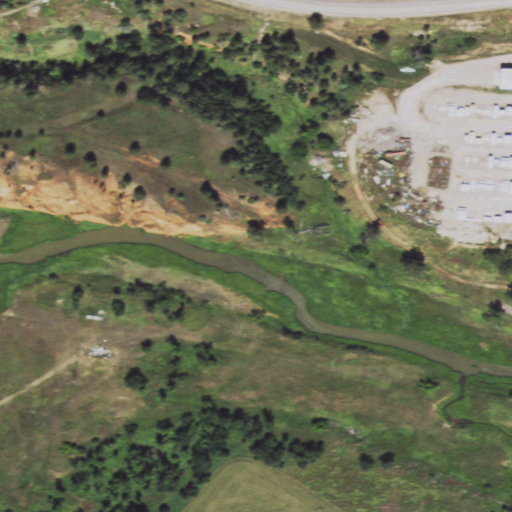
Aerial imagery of valley in Wyoming named Moore Canyon containing grassland, shrub, herbaceous wetlands, woody wetlands, evergreen forest, open development, medium intensity development, low intensity development, cultivated crops, and high intensity development